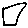
Label: square